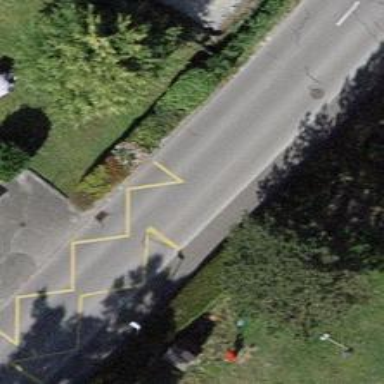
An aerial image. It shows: Public transport stop position.